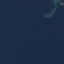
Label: SeaLake